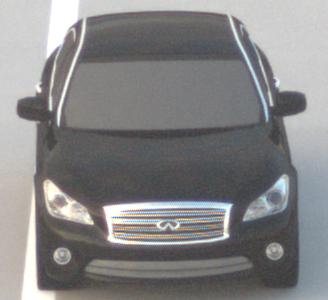
Make: Infiniti
Model: M 37
Detailed model: M (Y51)
Model produced from: 2010/10
Model produced until: 2013/11
Doors: 4
Color: black
Road condition: dry road
Daytime: sunrise or sunset
Contrast: medium contrast